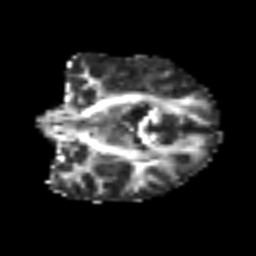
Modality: FA
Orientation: coronal
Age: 39
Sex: female
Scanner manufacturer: siemens
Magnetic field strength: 3 T
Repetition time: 6.1 s
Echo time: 0.101 s